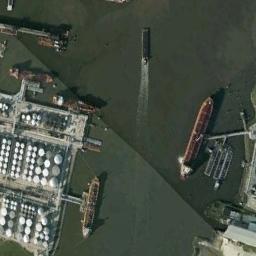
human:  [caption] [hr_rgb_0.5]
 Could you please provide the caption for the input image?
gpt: Some ships of different sizes and colors are docked at the oil terminal but a ship still is sailing next to them, .

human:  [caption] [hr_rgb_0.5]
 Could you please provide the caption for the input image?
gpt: There are five ships in the green water on the shore .

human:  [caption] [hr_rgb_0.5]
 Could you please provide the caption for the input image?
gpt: There are many buildings of different shapes beside the ship .

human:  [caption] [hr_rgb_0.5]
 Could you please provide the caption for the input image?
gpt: Several orange-red tankers docked at the dock, One is moving, And there are large dense metal tanks on the dock .

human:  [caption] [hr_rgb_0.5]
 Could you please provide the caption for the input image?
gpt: There are several ships near the harbor .